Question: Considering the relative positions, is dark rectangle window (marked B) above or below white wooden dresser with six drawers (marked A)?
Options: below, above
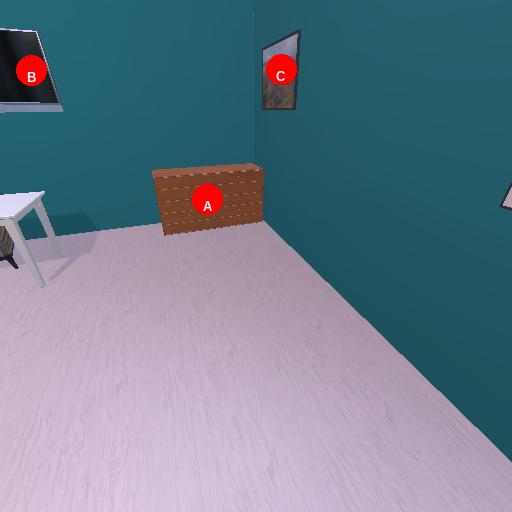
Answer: below